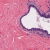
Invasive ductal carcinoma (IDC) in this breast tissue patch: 0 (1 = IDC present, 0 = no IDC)